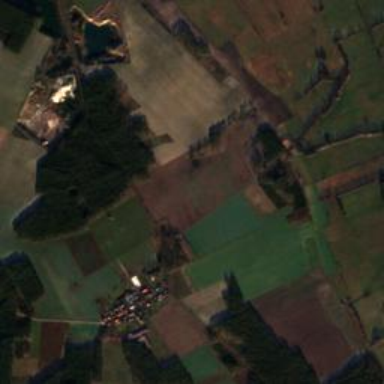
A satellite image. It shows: Picturesque farmland scene.